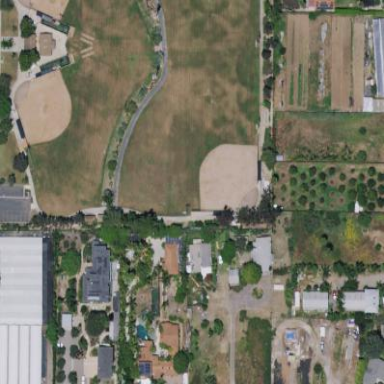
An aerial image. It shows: Baseball pitch for leisure and sports activities.